Field crop: maize
Growth stage: 2
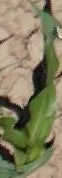
Species: maize